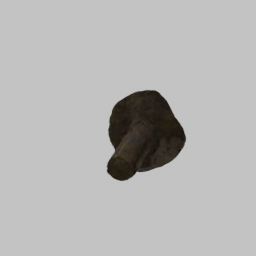
Label: nature